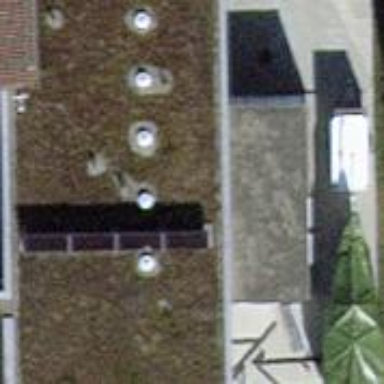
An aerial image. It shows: Commercial building.